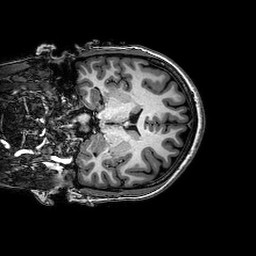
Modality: T1w
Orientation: coronal
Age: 25
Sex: female
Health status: healthy
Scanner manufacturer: philips
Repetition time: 0.008142 s
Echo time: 0.00373 s